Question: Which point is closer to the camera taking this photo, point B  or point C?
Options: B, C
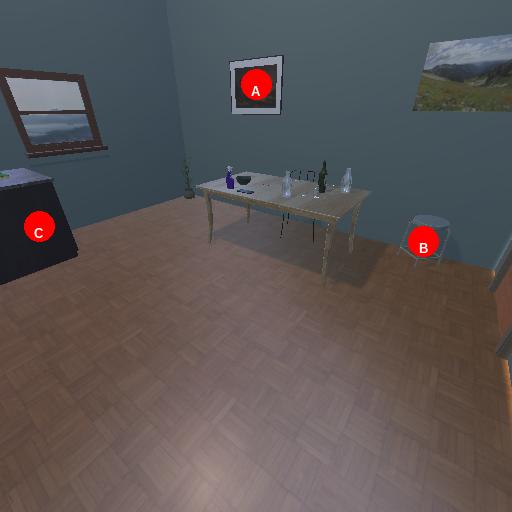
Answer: B